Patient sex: M
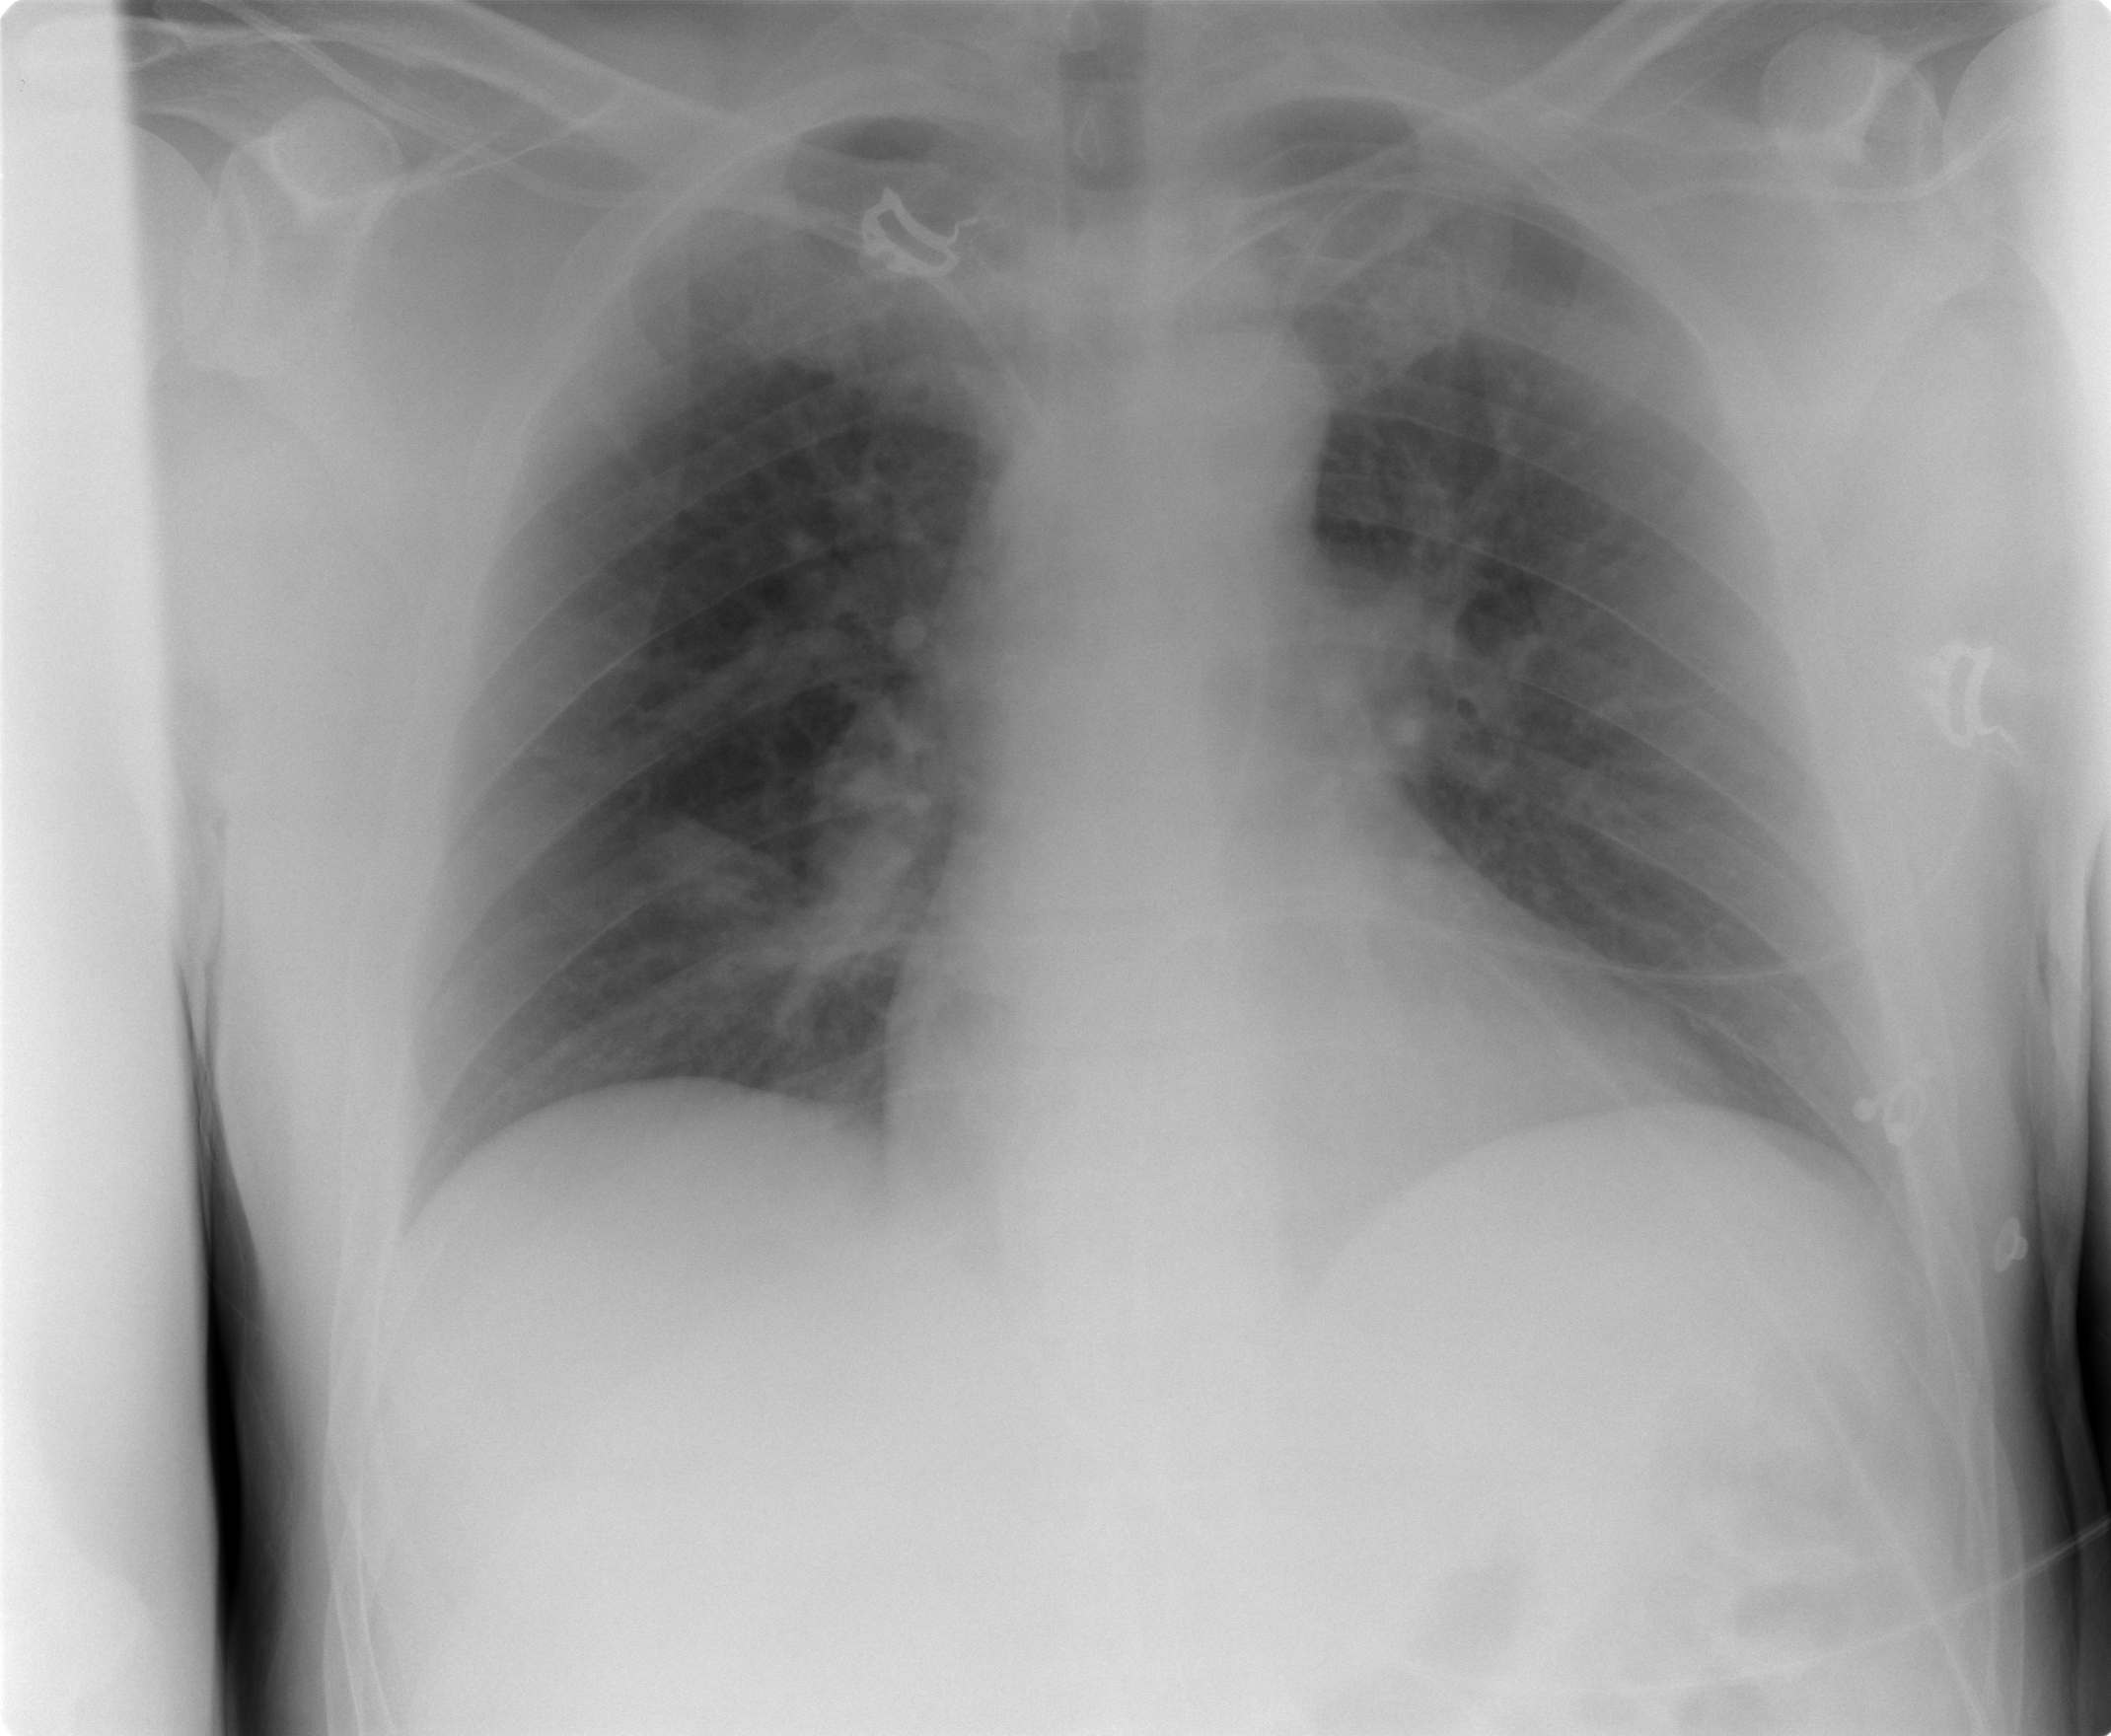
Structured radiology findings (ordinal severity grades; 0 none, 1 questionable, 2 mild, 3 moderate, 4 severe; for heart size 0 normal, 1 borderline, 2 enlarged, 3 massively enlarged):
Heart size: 0
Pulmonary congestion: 0
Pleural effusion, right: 0
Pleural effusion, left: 0
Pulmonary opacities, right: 0
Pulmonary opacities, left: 0
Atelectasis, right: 2
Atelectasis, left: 0